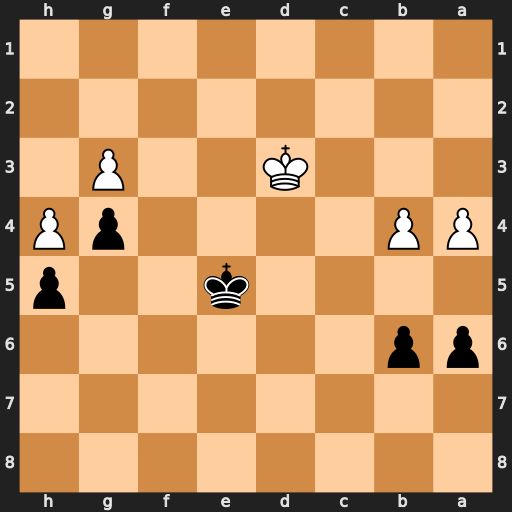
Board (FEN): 8/8/pp6/4k2p/PP4pP/3K2P1/8/8
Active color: b
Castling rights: -
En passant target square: -
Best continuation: Kd5 Ke3 Kc4